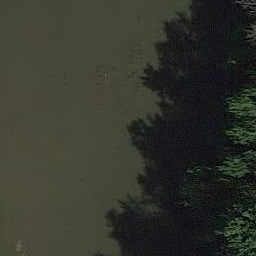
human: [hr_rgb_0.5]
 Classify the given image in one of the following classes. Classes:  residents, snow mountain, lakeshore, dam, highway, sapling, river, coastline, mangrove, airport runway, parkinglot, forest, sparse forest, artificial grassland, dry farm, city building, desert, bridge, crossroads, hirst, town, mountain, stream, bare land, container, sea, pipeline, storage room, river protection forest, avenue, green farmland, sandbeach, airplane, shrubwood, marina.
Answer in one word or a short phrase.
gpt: river protection forest